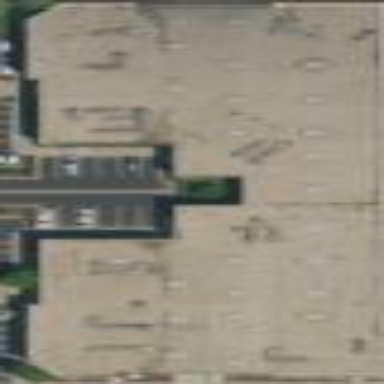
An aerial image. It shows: Industrial building.